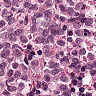
Metastatic tissue present: yes